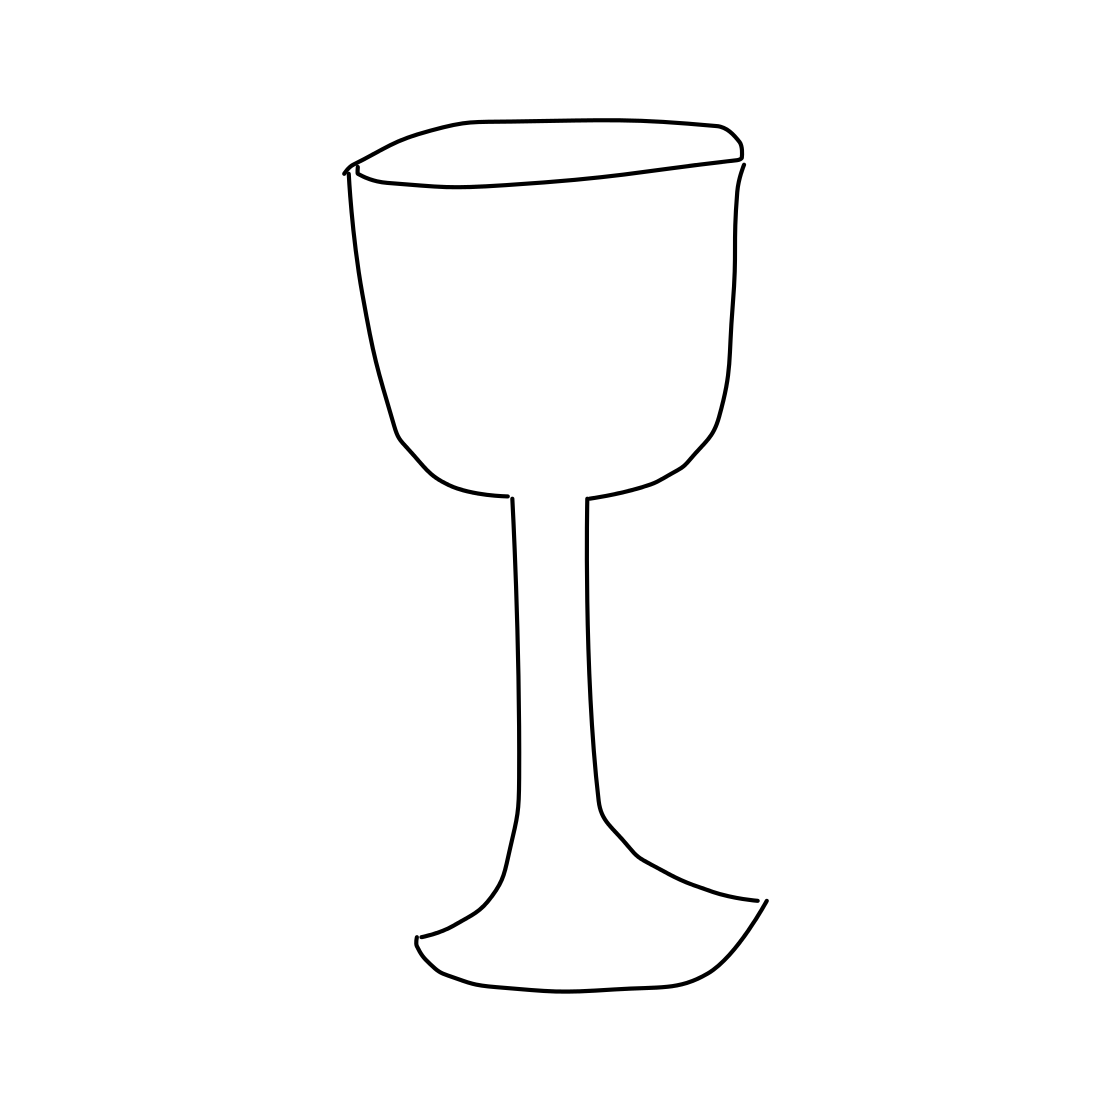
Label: wineglass